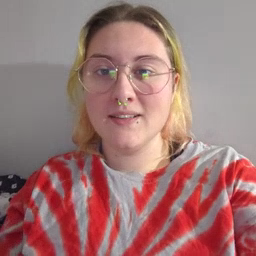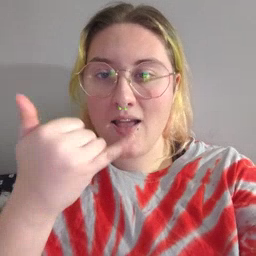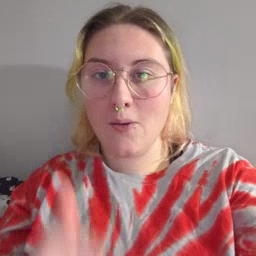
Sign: yellow